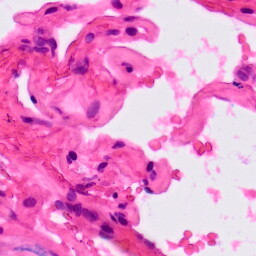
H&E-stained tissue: Lung